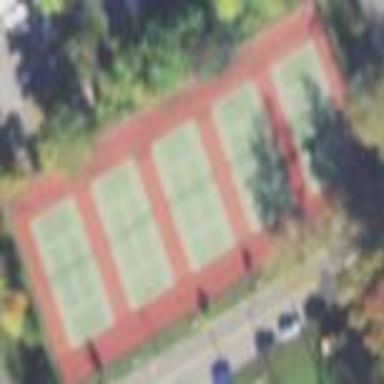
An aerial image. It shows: Tennis court on the leisure land pitch.